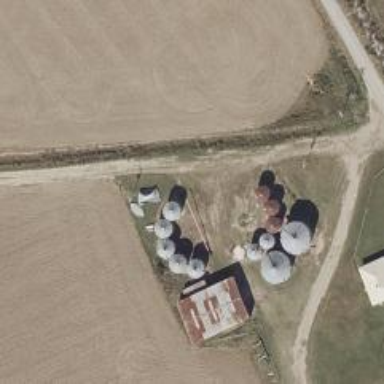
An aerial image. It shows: Silo.